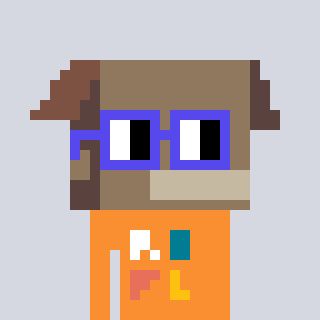
a pixel art character with square blue glasses, a box-shaped head and a orange-colored body on a cool background